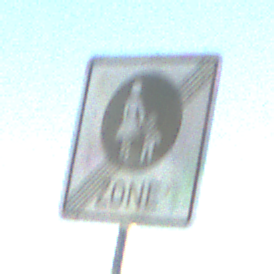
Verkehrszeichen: EndeFussgaengerzone
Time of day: SunriseSunset
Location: Outdoor (RoadRail)
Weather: Clear
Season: NotSpecified
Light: Natural